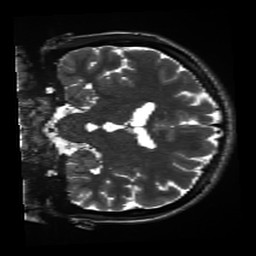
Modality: inplaneT2
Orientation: coronal
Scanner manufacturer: siemens
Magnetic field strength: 3 T
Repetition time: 11 s
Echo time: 0.059 s